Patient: sex M, age 57
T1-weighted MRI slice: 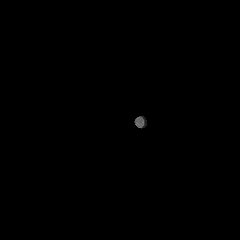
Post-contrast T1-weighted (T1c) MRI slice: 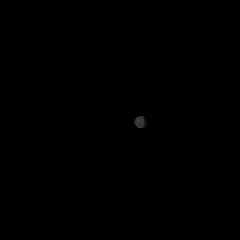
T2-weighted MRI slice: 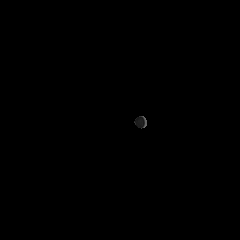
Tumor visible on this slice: no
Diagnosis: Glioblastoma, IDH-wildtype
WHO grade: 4